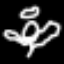
Label: angel